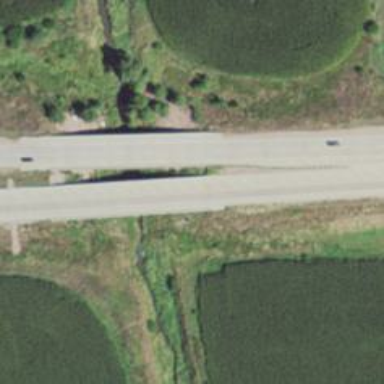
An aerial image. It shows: Trunk highway.